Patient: sex F, age 70
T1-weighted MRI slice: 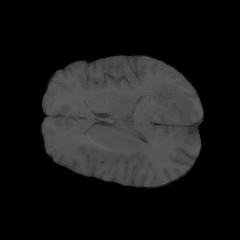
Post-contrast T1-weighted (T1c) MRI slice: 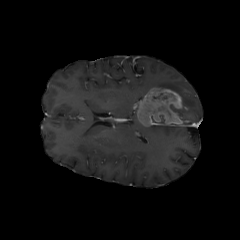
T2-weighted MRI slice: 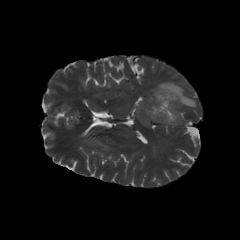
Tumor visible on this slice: yes
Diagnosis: Glioblastoma, IDH-wildtype
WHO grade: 4